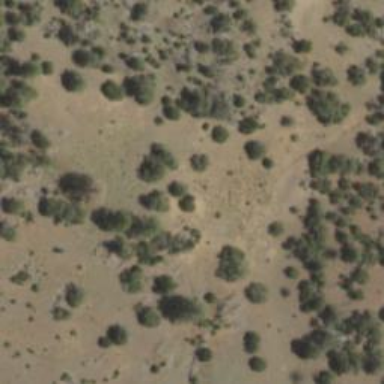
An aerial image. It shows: Patch of scrub vegetation.